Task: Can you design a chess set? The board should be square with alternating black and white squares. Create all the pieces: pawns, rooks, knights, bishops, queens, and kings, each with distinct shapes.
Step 1382:
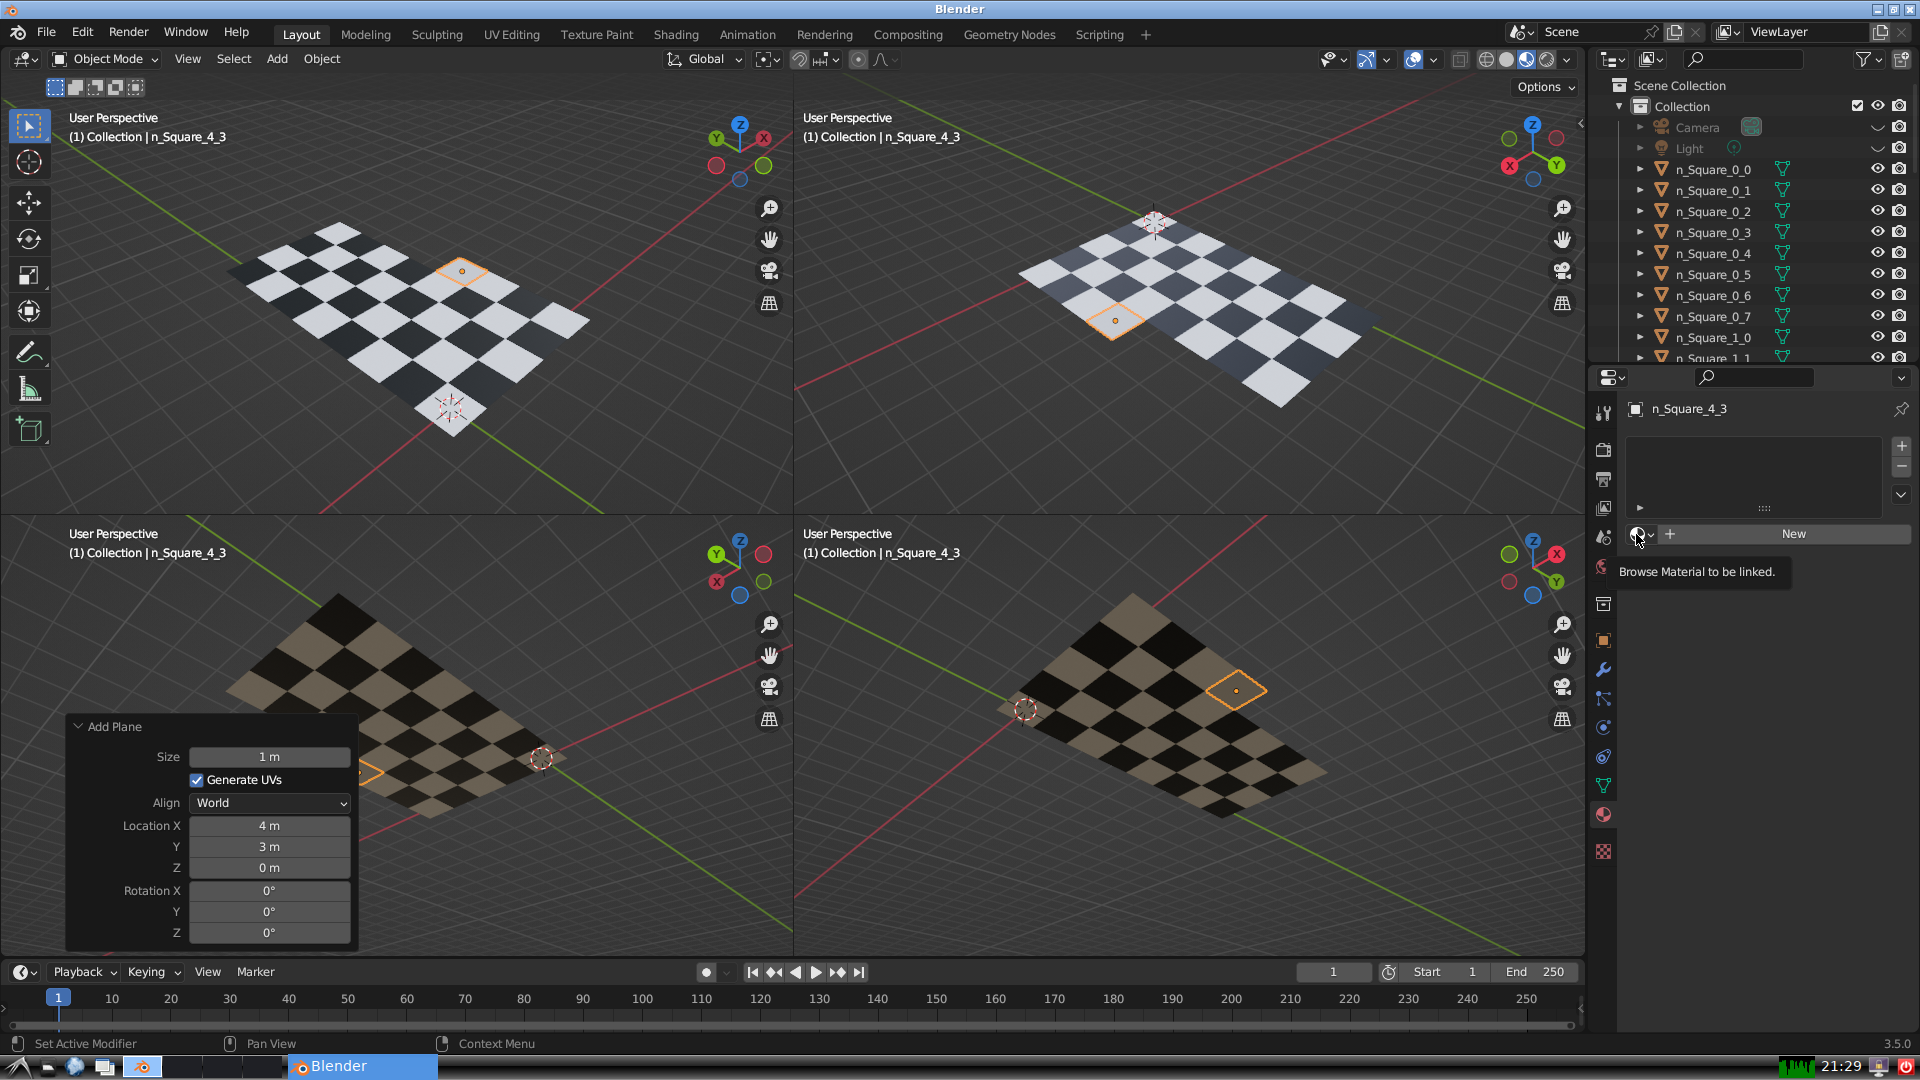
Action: click: no